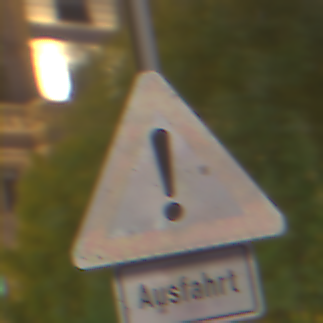
Verkehrszeichen: Gefahrenstelle
Zusatzzeichen unten: HinweiseAufGefahrenDurchVerbaleAngabe5
Umgebung: Outdoor, Urban
Tageszeit: Night
Wetter: PartlyCloudy
Licht: Natural
Jahreszeit: NotSpecified
Kontrast: HighContrast